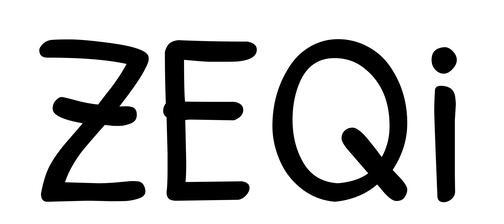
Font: PatrickHand-Regular